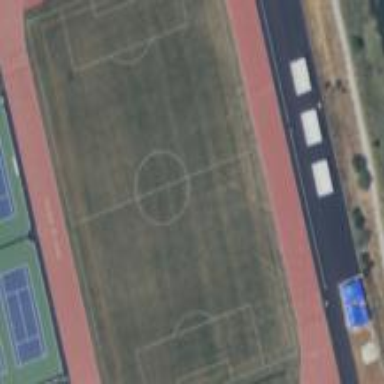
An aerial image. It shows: American football pitch.